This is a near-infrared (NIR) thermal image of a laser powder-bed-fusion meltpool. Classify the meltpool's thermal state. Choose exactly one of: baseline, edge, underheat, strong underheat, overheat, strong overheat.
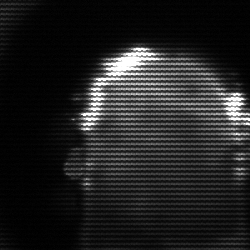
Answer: baseline